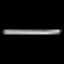
Label: line